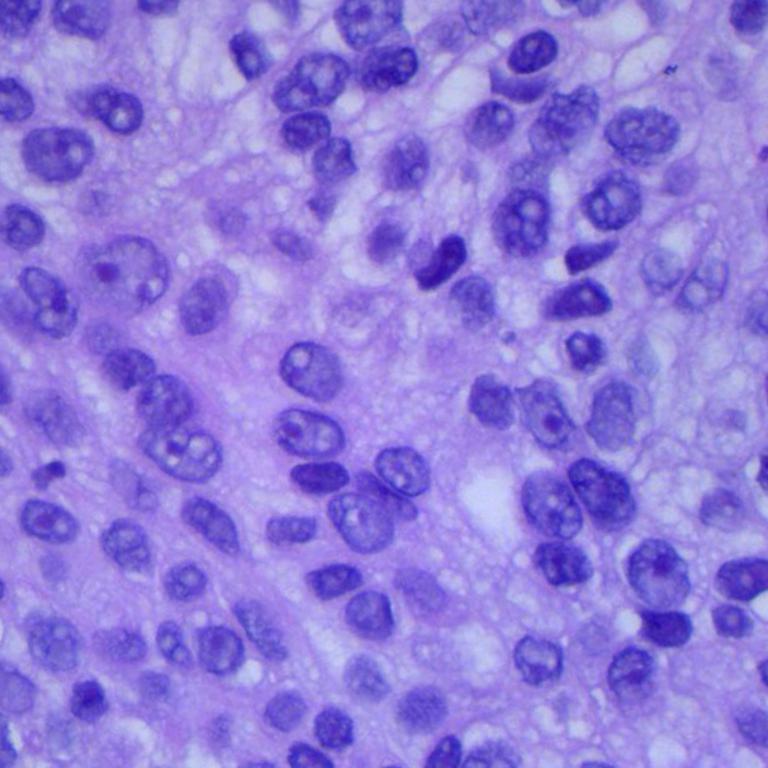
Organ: lung
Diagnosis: squamous carcinomas